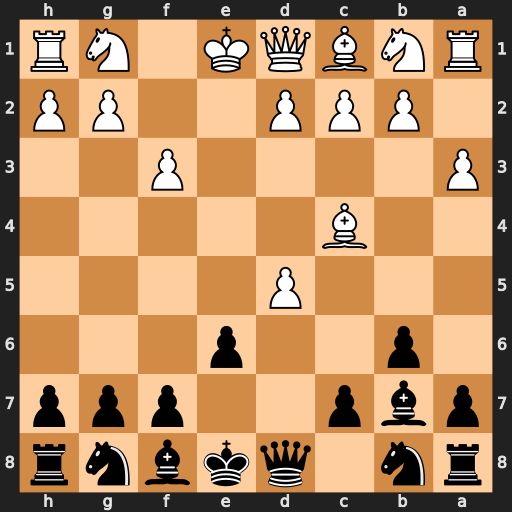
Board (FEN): rn1qkbnr/pbp2ppp/1p2p3/3P4/2B5/P4P2/1PPP2PP/RNBQK1NR
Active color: b
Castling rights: KQkq
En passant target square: -
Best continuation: Qh4+ g3 Qxc4